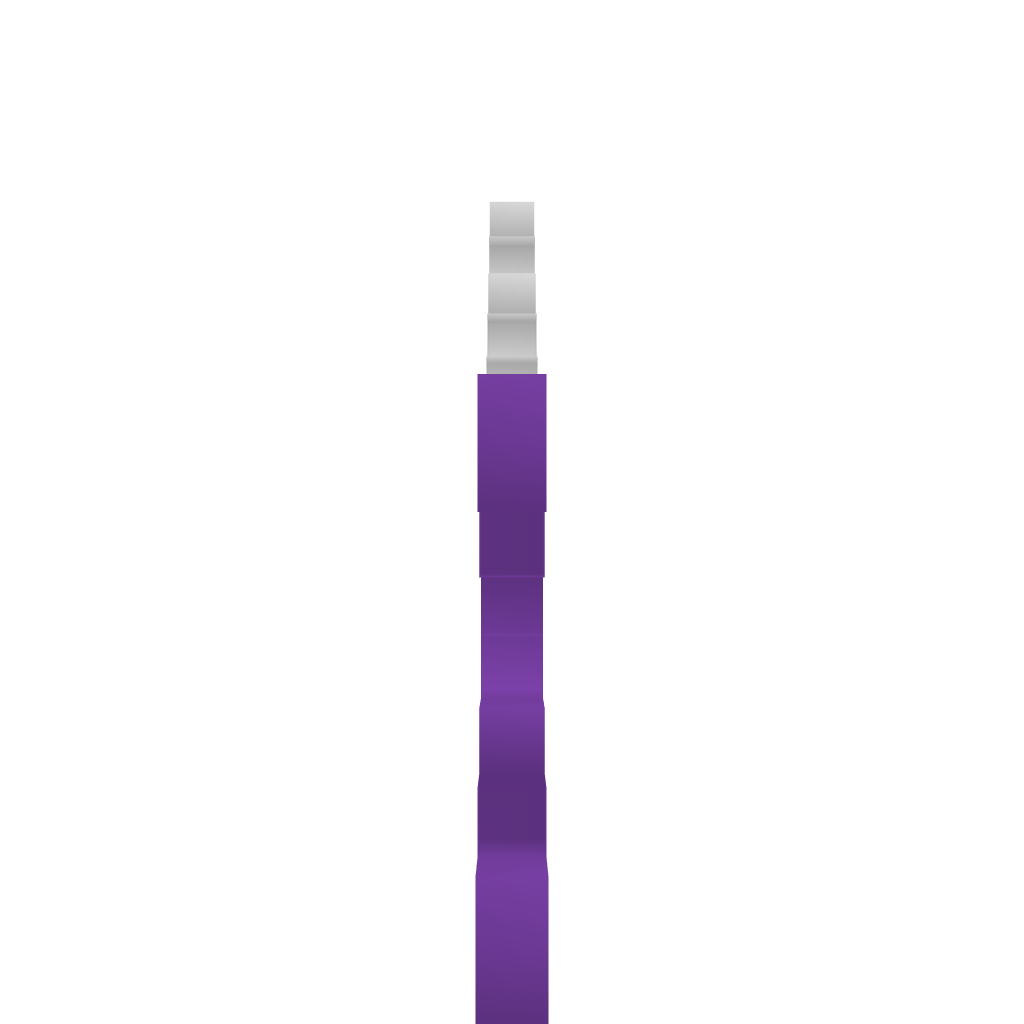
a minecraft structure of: Ice sword bad low quality